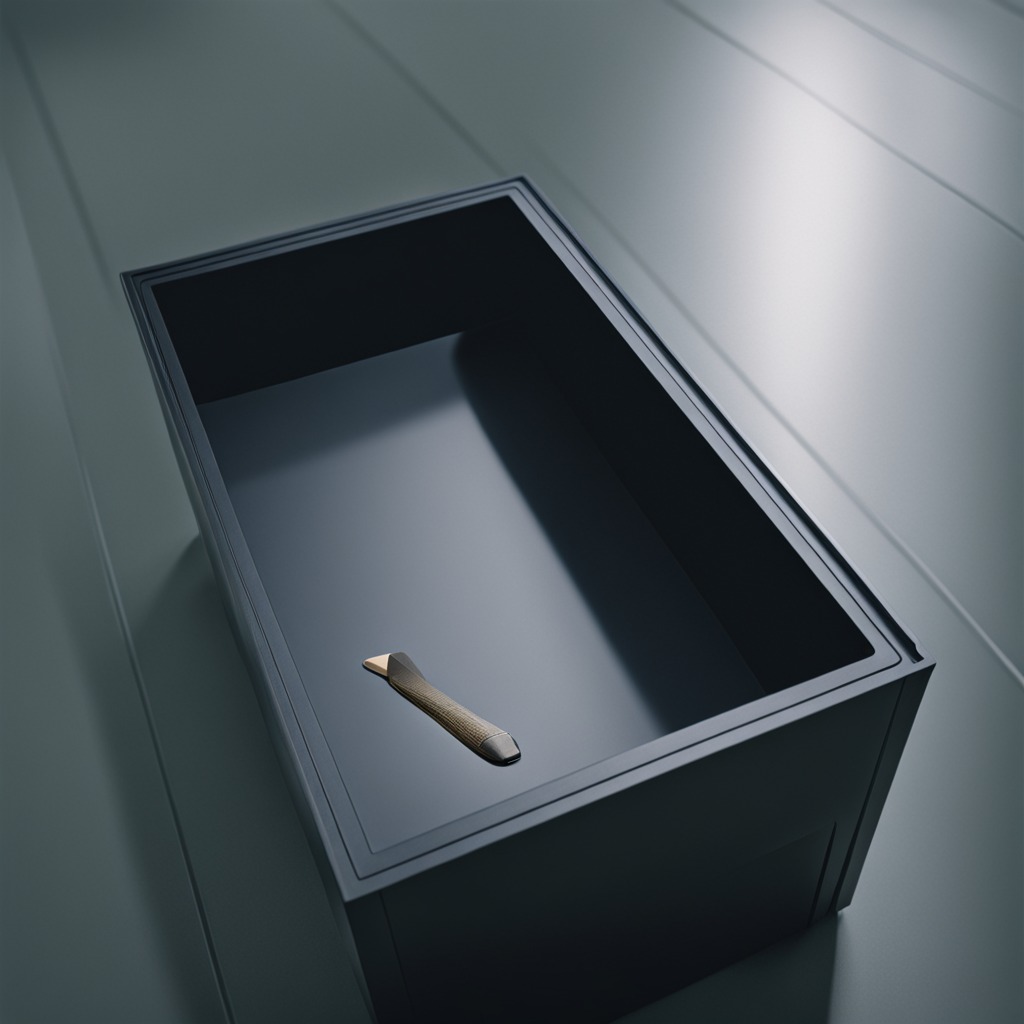
A utility knife is lying on a toolbox surface in an airplane hangar workshop.